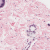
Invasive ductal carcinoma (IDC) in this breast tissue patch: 0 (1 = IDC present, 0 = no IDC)